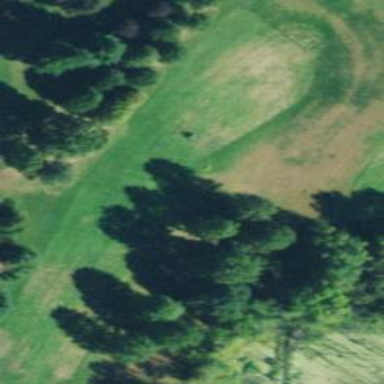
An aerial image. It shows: View of golf hole.